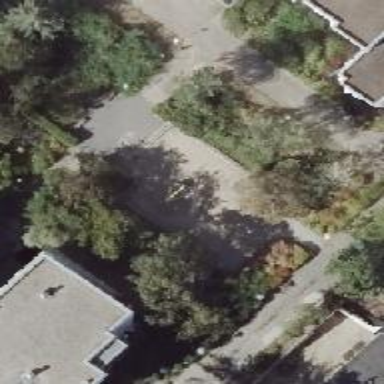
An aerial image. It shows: Playground featuring swings.